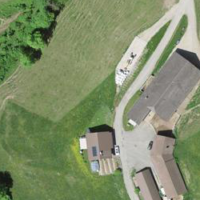
EUNIS habitat code: 24
Species observed at this site:
Euphorbia cyparissias